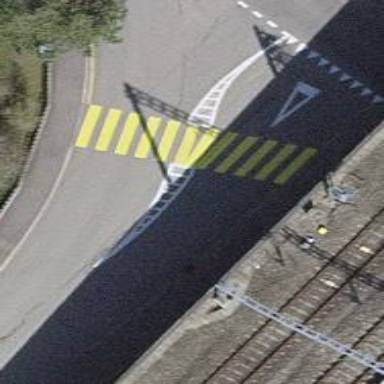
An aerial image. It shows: Uncontrolled crossing on the road.